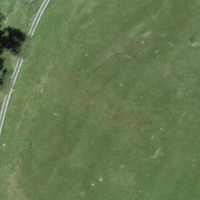
EUNIS habitat code: 26
Species observed at this site:
Plantago media
Plantago alpina
Plantago major